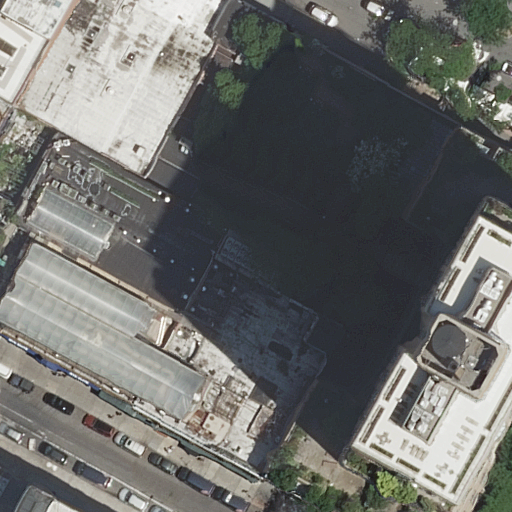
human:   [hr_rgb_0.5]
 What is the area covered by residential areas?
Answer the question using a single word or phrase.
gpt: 28m2

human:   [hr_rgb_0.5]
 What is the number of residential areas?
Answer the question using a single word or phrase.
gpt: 1

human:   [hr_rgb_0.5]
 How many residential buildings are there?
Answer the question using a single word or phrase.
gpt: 11

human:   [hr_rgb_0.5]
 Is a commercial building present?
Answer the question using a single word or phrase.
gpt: no

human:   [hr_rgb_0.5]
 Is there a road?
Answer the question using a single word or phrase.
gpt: yes

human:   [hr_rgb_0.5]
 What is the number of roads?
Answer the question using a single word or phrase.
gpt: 7

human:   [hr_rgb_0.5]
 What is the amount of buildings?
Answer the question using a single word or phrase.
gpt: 11

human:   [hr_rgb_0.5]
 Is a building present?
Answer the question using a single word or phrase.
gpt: yes

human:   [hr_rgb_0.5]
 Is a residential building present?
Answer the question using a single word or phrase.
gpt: yes

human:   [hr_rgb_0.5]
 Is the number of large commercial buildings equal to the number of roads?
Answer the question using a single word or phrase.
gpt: no

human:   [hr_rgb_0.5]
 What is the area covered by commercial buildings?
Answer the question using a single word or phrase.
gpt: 0m2

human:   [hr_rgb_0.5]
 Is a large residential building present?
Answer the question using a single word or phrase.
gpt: yes

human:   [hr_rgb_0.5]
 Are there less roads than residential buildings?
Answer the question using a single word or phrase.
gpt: yes

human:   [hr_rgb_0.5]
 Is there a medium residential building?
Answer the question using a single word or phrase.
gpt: yes

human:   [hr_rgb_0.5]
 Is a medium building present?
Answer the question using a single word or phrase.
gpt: yes

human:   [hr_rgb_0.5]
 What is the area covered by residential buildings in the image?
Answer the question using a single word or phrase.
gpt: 7958m2

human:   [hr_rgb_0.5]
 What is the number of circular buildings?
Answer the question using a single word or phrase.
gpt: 0

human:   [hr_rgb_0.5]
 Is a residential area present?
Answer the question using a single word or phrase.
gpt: yes

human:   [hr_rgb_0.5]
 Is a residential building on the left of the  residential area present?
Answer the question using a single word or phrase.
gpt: yes

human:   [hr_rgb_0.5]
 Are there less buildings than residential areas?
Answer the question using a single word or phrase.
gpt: no

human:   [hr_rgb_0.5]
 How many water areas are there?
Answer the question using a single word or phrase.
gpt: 0

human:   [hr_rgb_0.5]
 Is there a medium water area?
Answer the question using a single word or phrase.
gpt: no

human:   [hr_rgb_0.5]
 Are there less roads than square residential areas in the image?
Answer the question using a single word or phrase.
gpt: no

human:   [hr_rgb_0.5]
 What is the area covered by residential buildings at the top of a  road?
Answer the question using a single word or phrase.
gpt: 6073m2

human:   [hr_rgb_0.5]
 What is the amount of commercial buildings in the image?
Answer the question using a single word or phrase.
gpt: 0

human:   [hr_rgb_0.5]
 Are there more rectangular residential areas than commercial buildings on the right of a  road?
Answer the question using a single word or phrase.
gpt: yes

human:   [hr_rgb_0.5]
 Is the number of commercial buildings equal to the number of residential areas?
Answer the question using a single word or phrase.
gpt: no

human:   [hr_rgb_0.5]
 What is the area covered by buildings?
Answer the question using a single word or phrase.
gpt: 7958m2

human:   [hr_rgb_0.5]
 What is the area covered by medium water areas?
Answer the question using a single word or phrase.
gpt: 0m2

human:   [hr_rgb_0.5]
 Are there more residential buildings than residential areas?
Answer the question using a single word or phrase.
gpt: yes

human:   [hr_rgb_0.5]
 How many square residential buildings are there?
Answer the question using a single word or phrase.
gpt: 0

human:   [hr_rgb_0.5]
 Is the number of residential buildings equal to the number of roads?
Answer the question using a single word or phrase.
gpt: no

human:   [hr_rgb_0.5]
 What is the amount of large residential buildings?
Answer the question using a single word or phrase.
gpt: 5

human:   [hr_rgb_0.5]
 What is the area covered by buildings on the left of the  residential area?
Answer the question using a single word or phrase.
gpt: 6138m2

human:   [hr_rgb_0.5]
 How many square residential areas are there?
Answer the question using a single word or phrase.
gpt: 0

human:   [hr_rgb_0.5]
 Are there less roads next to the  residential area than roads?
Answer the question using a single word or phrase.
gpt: no

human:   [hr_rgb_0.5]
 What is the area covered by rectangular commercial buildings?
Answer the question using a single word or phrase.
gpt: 0m2

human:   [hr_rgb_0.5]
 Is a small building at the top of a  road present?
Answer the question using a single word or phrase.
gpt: yes

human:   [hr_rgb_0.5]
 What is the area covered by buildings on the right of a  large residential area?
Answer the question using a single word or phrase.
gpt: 0m2

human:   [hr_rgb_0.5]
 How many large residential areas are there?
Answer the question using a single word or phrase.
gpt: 0

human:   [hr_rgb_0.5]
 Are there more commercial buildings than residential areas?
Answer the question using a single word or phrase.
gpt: no

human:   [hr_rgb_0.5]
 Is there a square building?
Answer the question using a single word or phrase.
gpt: no

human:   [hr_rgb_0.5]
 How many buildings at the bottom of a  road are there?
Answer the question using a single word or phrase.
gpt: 8

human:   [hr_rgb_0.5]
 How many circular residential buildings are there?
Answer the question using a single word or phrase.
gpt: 0

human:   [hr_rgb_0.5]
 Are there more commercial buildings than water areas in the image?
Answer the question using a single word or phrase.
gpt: no

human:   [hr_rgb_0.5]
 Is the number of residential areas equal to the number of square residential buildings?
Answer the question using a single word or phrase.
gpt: no

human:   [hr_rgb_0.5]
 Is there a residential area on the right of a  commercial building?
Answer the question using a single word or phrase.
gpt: no

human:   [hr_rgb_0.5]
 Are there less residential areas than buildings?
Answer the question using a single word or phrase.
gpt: yes

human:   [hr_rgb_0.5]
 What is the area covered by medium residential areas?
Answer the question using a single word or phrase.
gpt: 0m2

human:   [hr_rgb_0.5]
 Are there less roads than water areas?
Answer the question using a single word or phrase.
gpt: no

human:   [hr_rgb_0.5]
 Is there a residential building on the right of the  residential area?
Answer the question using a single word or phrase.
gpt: no

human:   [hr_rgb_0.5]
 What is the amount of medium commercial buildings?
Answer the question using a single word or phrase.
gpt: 0

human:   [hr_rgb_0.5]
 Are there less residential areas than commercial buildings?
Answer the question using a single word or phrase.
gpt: no

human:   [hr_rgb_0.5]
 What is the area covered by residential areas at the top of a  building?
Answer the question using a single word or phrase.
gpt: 28m2

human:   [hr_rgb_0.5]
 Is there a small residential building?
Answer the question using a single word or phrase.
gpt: yes

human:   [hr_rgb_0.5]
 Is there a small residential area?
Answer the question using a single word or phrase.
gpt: yes

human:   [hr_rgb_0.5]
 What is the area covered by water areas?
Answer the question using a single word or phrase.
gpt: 0m2

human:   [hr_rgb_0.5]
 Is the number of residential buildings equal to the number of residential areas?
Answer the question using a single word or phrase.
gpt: no

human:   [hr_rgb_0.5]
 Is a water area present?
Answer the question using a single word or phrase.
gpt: no

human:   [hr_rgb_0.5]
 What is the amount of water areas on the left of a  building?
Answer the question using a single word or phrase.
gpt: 0

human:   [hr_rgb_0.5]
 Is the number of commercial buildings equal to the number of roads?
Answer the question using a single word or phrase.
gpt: no

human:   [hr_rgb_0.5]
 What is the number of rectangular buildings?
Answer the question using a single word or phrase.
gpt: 8

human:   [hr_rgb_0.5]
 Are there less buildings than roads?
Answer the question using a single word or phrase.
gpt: no

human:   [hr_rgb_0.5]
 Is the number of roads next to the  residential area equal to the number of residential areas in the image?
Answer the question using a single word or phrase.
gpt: no